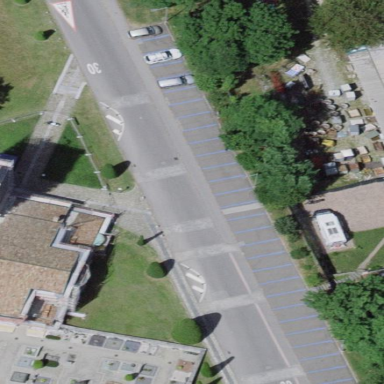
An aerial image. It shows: Parking area with surface.